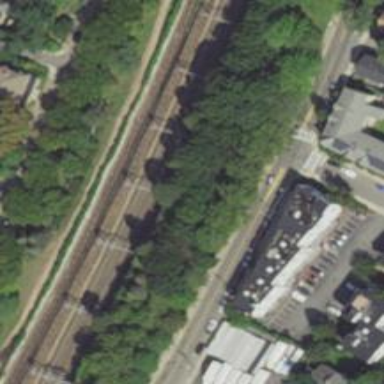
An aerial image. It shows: Railway with electrified contact lines.